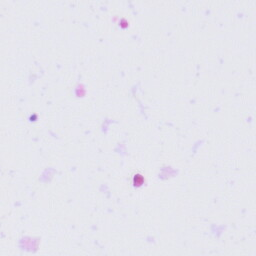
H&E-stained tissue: Tonsil